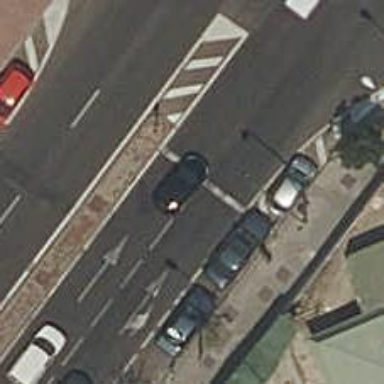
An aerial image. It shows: Road with traffic signals.